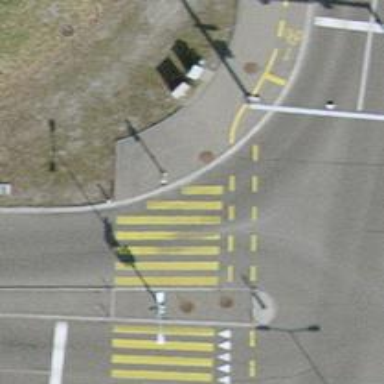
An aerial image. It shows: Road crossing with traffic signals.